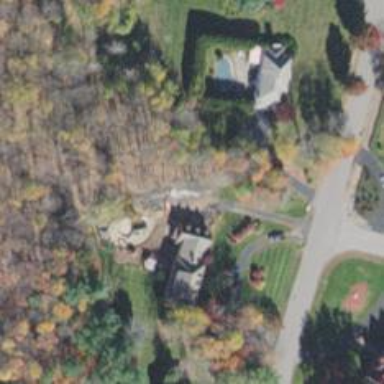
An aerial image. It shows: Driveway.